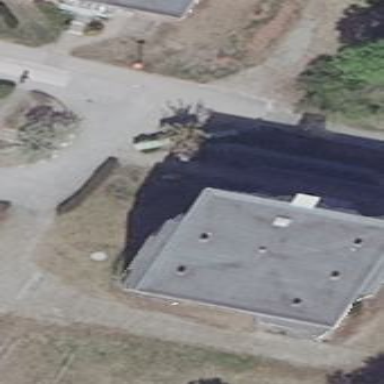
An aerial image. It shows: Grey flat-roofed residential building.